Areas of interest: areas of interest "Park and greenspace"
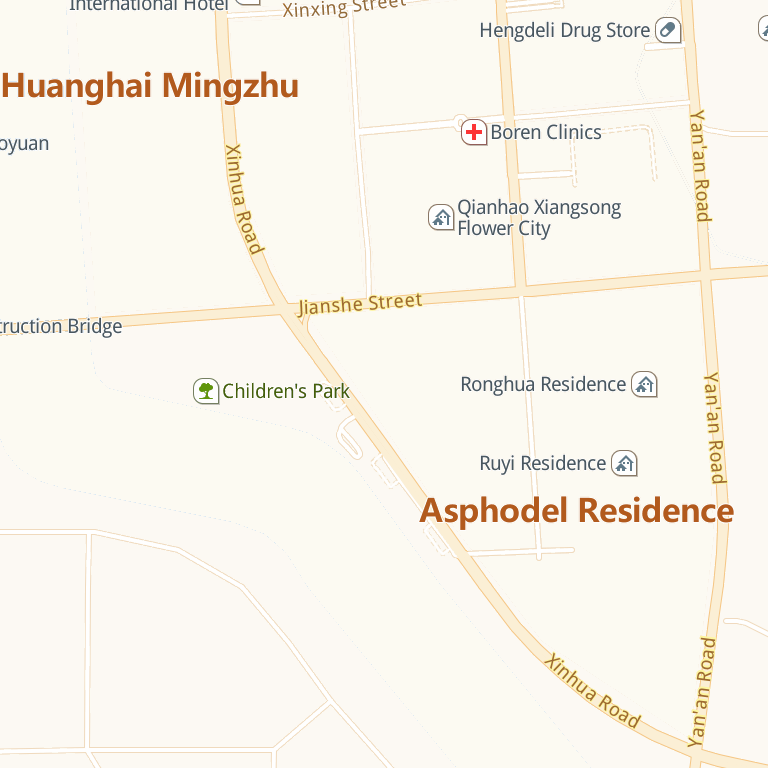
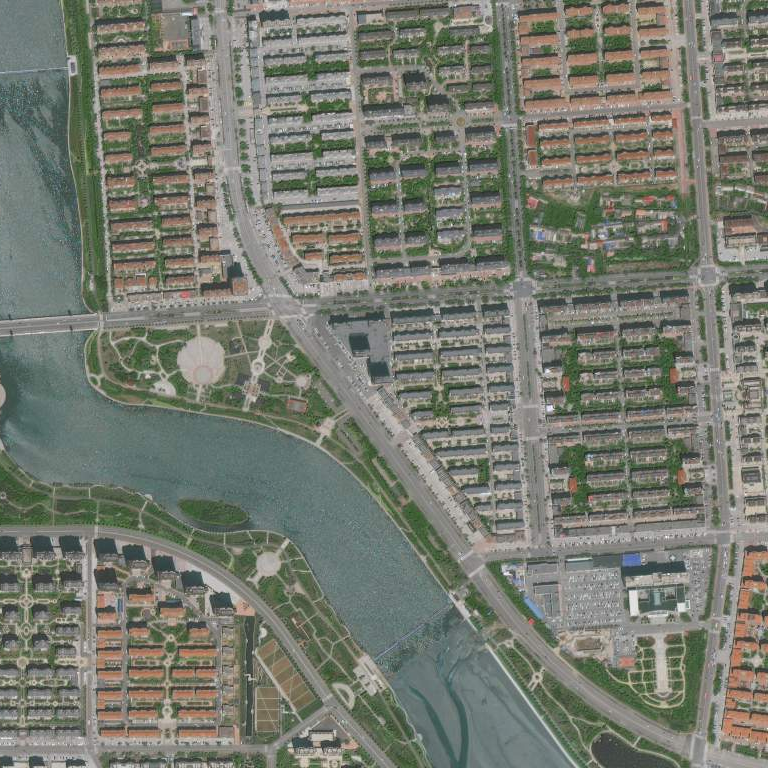